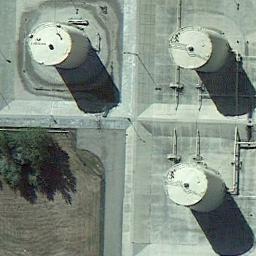
Label: storage tanks